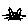
Label: cat